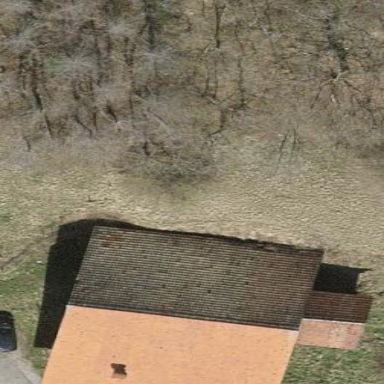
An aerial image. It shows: Farm building.